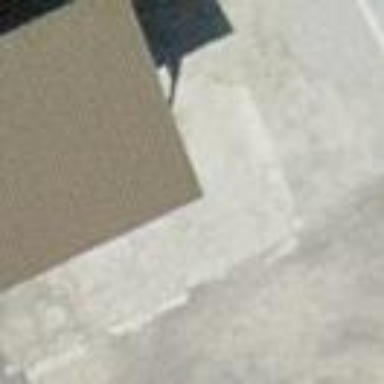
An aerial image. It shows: Shed.